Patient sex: F
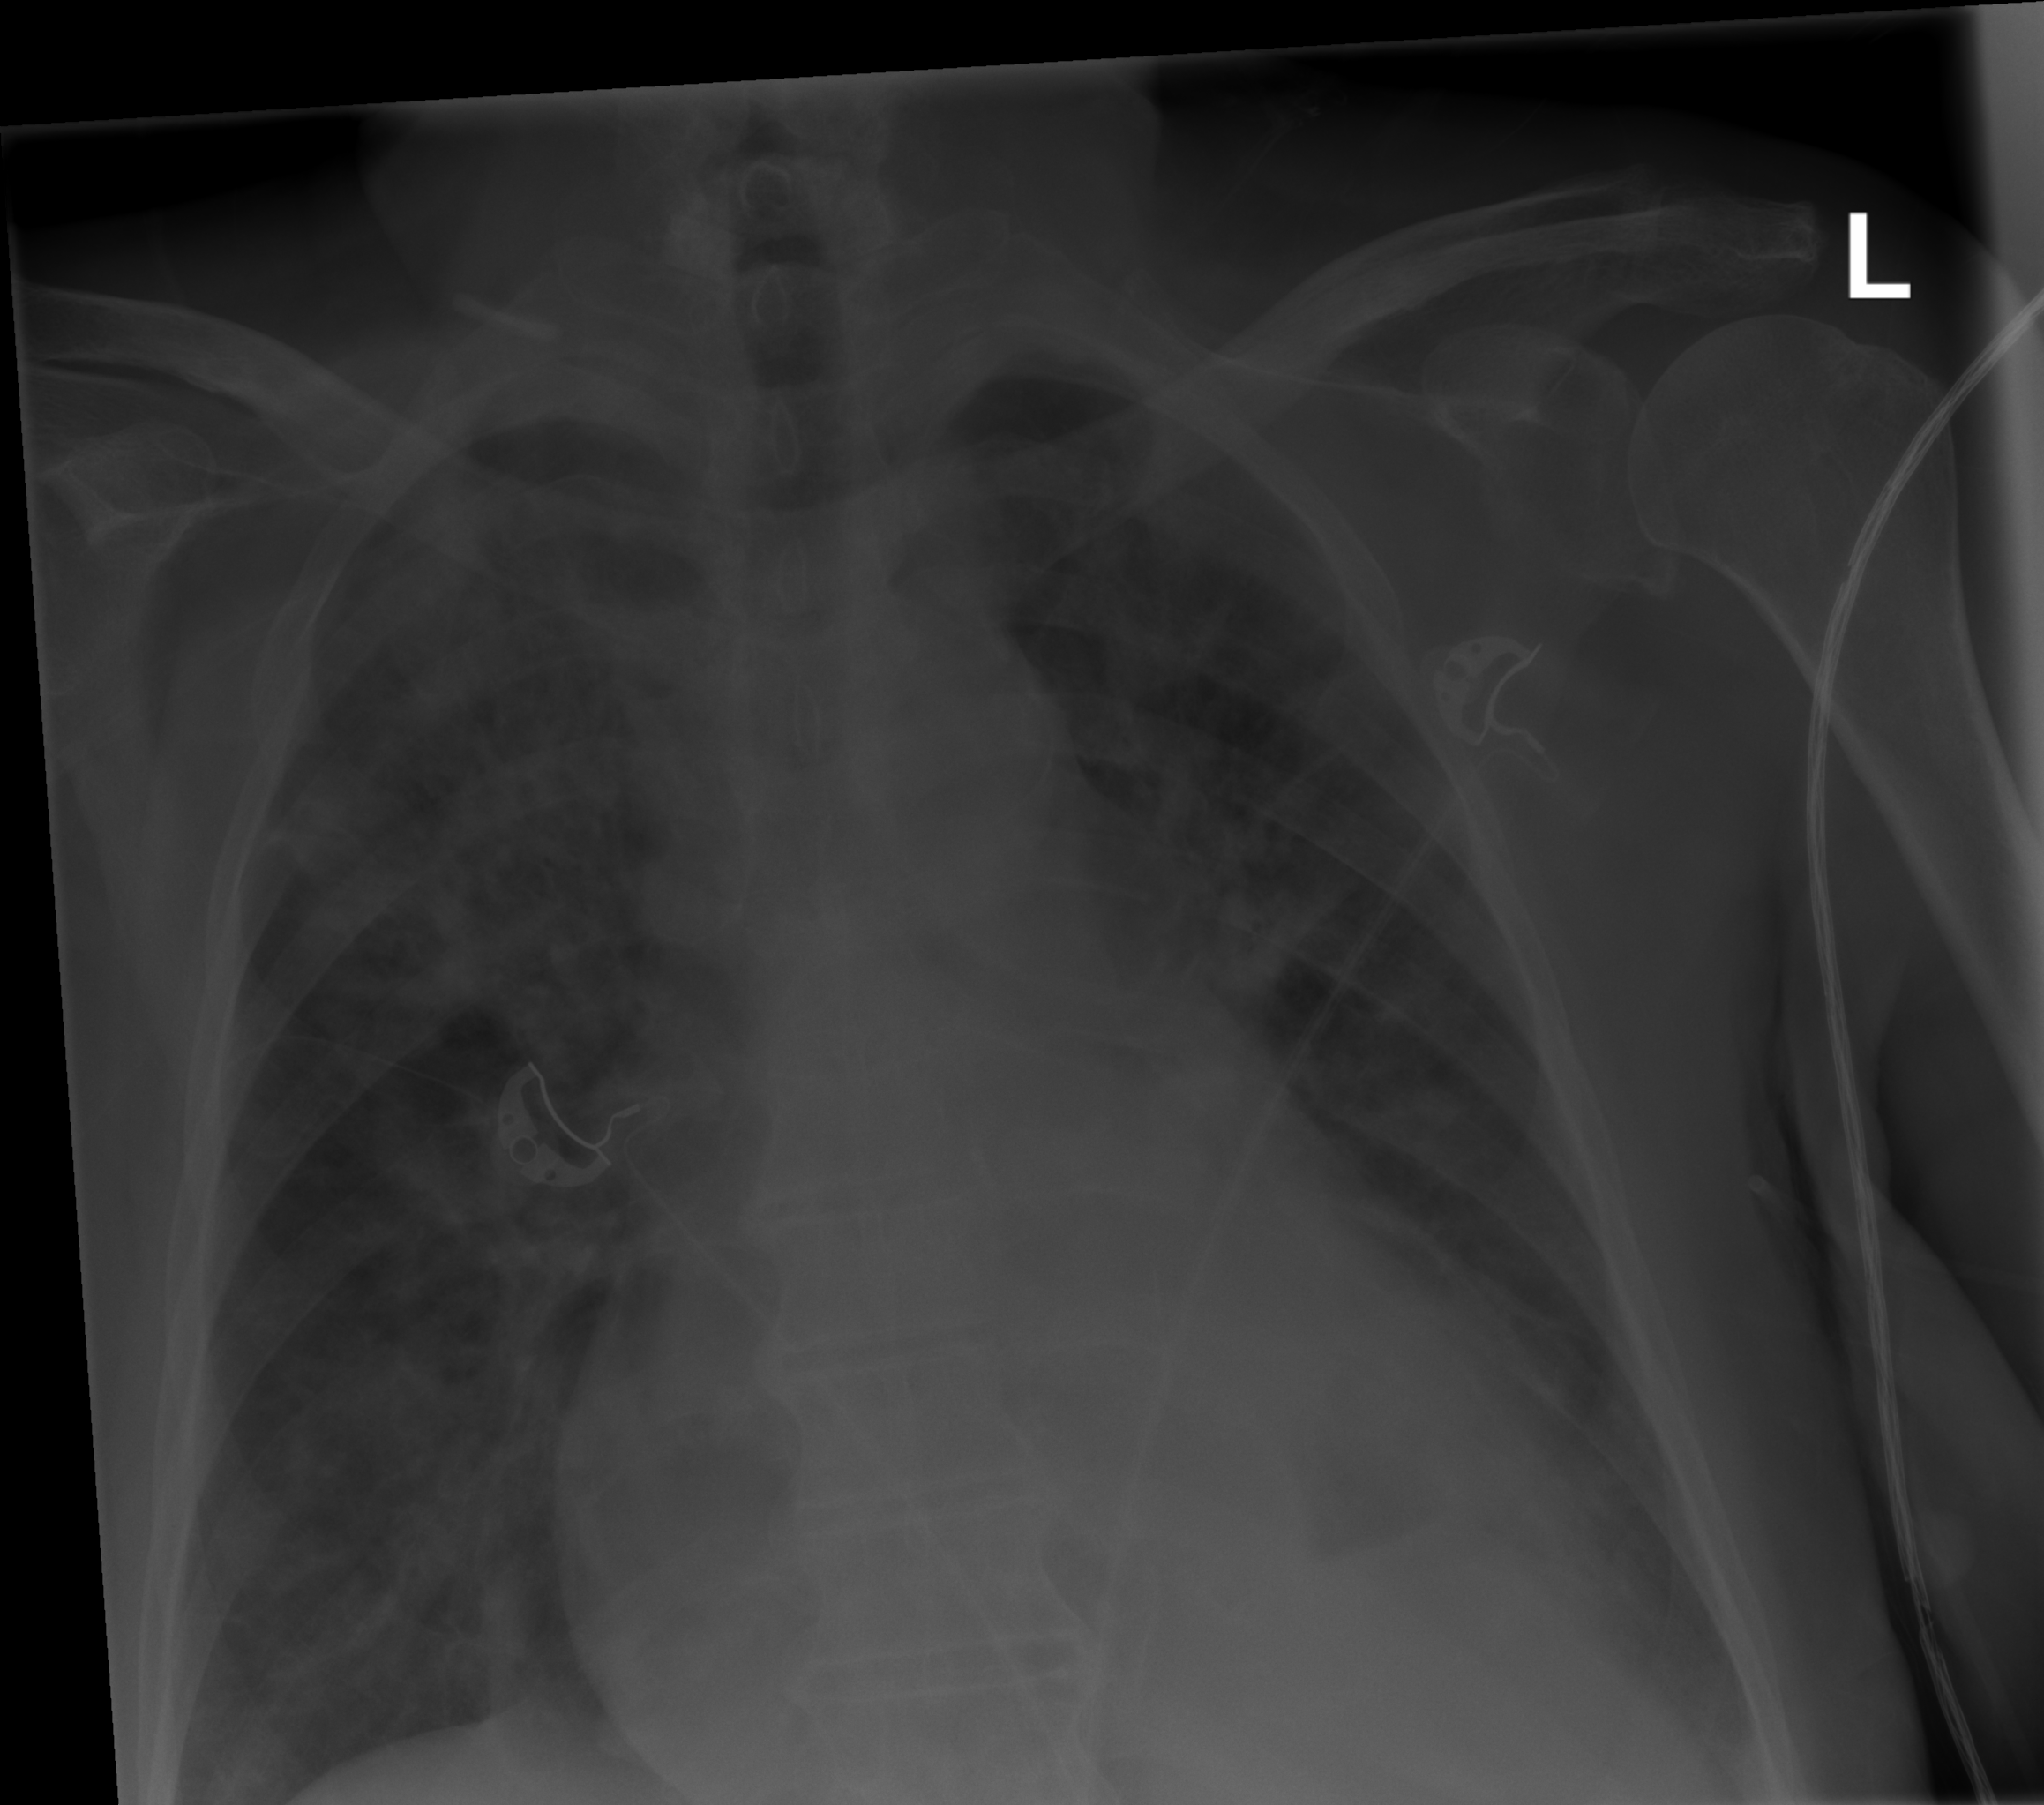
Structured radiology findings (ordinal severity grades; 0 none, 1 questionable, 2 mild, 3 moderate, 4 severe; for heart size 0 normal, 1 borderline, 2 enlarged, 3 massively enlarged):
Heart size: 2
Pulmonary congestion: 3
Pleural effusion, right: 0
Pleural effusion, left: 0
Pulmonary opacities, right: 3
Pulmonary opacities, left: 2
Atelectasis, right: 2
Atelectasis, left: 2